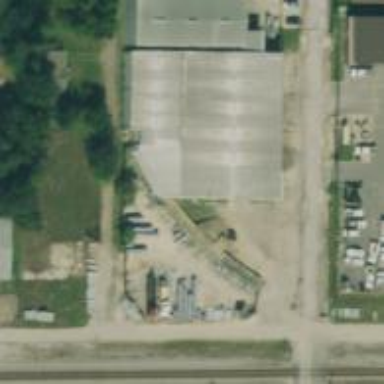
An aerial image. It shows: Commercial building that houses hardware shop.